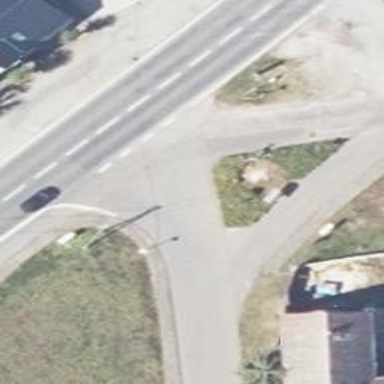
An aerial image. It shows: Tertiary road with asphalt surface.